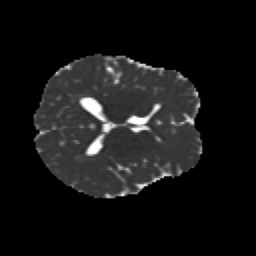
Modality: MD
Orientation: axial
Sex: male
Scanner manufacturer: siemens
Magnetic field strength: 3 T
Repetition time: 5 s
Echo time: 0.071 s